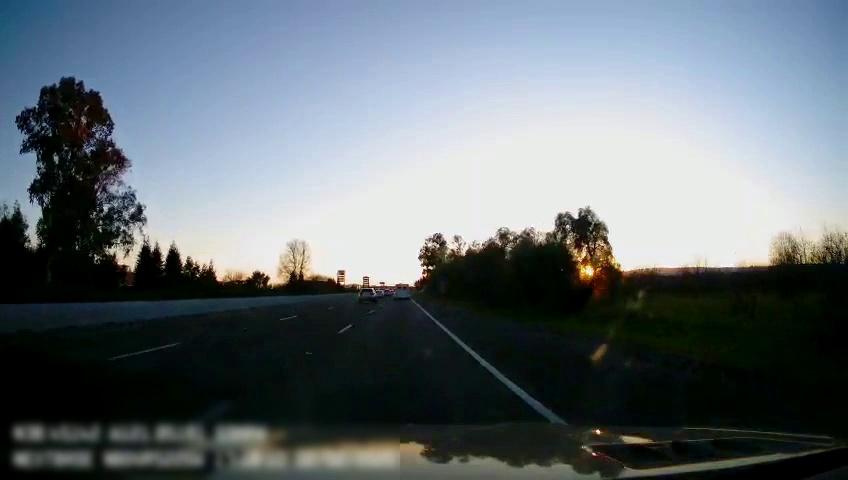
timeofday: Dusk/Dawn/Twilight
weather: Sunny
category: Drivable Space
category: Vehicles | Other LV
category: Vehicles | SUV
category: Lanes | Current Lane
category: Lanes | Alternate Lane
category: Lanes | Alternate Lane
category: Lanes | Alternate Lane